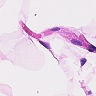
Metastatic tissue present: no